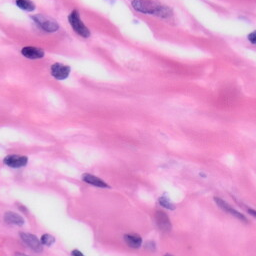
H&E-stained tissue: Skin